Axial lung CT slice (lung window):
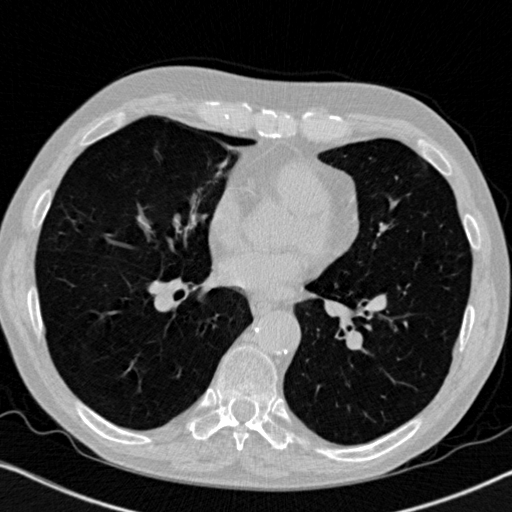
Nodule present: no